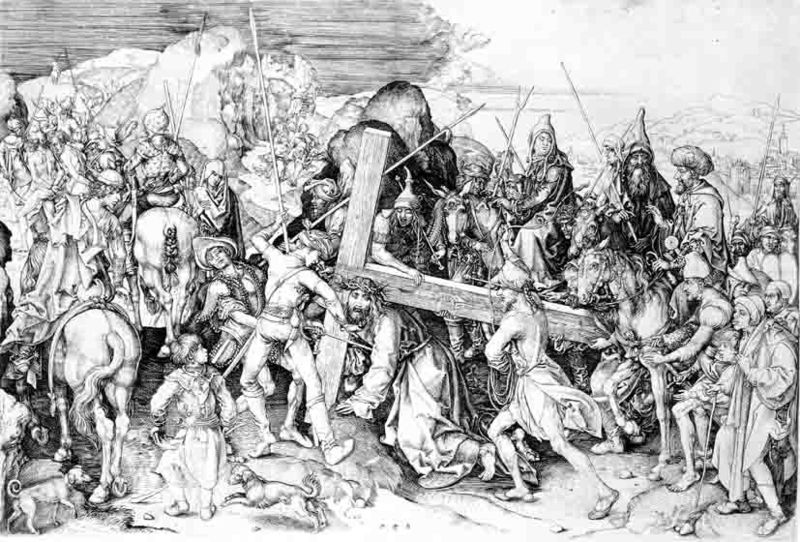
Titel: Große Kreuztragung
Künstler: Martin Schongauer
Standort: Karlsruhe
Institution: Staatliche Kunsthalle Karlsruhe
Schlagwörter: berg, felsen, gemälde, gott, himmel, kampf, lendenschurz, mann, umhang, weiß, wolken, menschen, grau, hell, holz, hut, hüte, licht, männer, schwarz, zeichnung, gürtel, hund, hunde, tier, tiere, weg, wolke, masse, menge, mützen, arm, bibel, steine, tod, tot, tragen, trauer, feld, hügel, kirche, boden, haare, strick, kind, krone, kinder, pferd, pferde, reiter, engel, reiten, zügel, hintern, holzschnitt, stab, schwer, berge, zug, grafik, graphik, gewalt, krieg, schlacht, seile, lanze, soldaten, zopf, junge, fallen, knabe, kreuz, religion, seil, druck, druckgraphik, schwarzweiss, schraffur, radierung, stich, schwert, soldateb, waffen, gemetzel, knien, soldat, getümmel, volk, bleistift, menschenmenge, ritter, marsch, rüstung, rom, römer, stäbe, christus, jesus, jesus christus, kreuzigung, ostern, geflochten, hölle, leid, leiden, schmerz, mittelalter, fall, krieger, sturz, dornen, kreuzzug, lanzen, speer, speere, unfertig, heilig, maria, kupferstich, auszug, jerusalem, jesu, turban, gestürzt, dornenkrone, gefallen, kaputze, christi, dornenkranz, stürzen, station, kapuze, viele menschen, weihnachten, schwarz/weiß, martin, prügel, gewimmel, passion, golgatha, bosch, schmerzensmann, kreuzweg, geißelung, kreuztragung, messias, verrat, schongauer, teiter, zusammenbruch, pharisäer, golgata, golghata, renaussance, t, grafok, solaten, pferdepo, ftau, jesus kreuzweg, schonhauer, colmar, schriaffur